Question: I want to do a vlookup/sumif based on dates
How can I do it? I saw from a source I have to first change it into numbers
Somehow I cannot do it with formulas like value/Datevalue, I can only convert it by changing its format.
Spreadsheet image

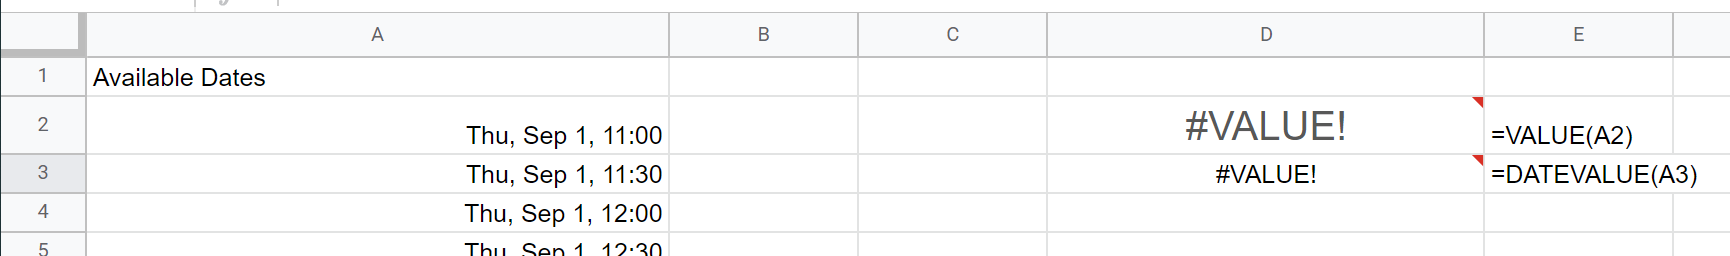
Answer: The 'vlookup()' and 'sumif()' functions work fine with dates and date time values.
With 'vlookup()', you can get an exact match of a date time value by setting the 'is_sorted' parameter to 'false'. To match the first value that is less than or equal to a date time, make sure that the data range is sorted, and set that parameter to 'true'.
With 'sumif()', if you need to remove the time component from a date time value to match dates to date times, use 'datevalue()'.
See <URL> for an explanation of how dates and times work in spreadsheets.